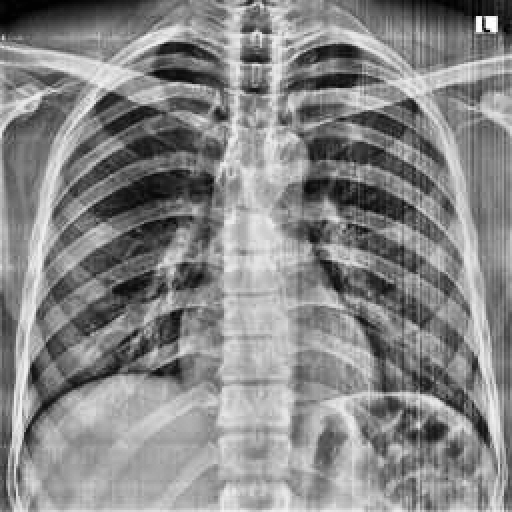
Finding: NORMAL